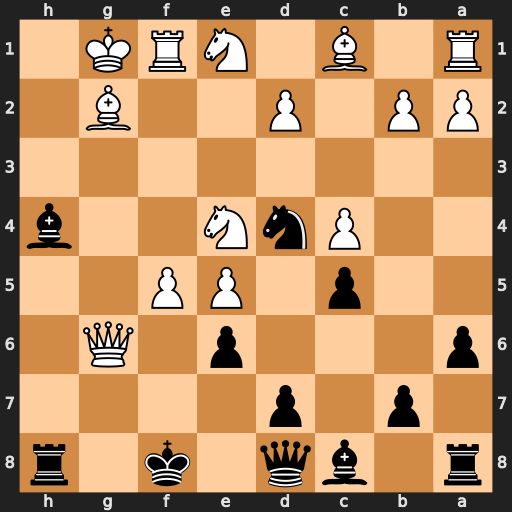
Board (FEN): r1bq1k1r/1p1p4/p3p1Q1/2p1PP2/2PnN2b/8/PP1P2B1/R1B1NRK1
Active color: b
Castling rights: -
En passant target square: -
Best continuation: Ne2+ Kh1 Bf2+ Bh3 Rxh3+ Kg2 Nf4+